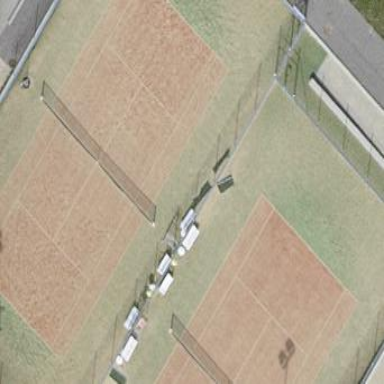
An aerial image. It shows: Tennis court on the leisure land pitch.